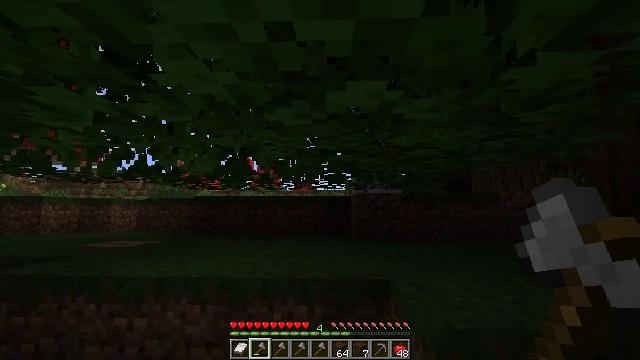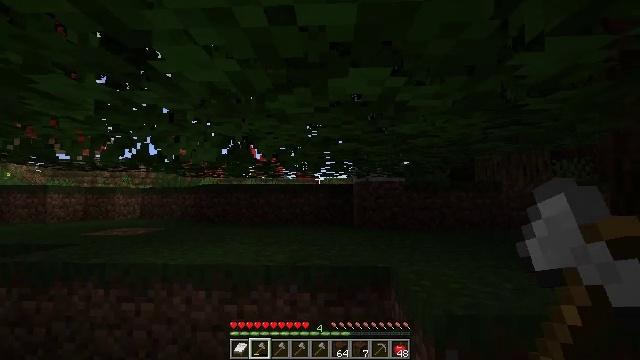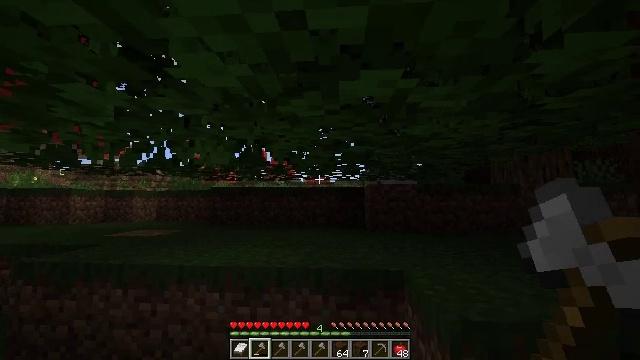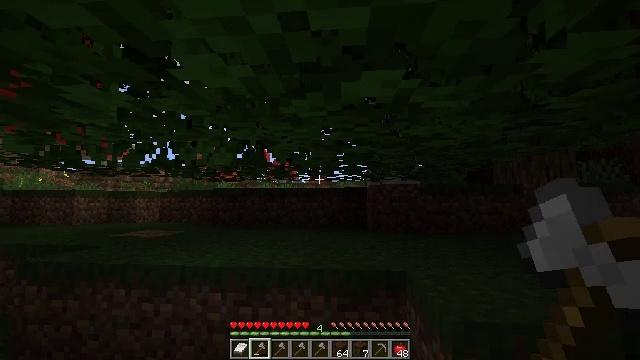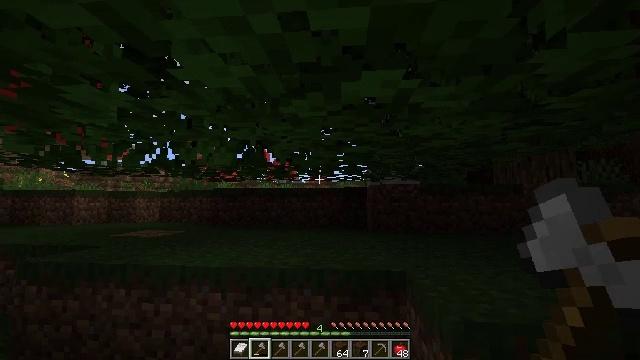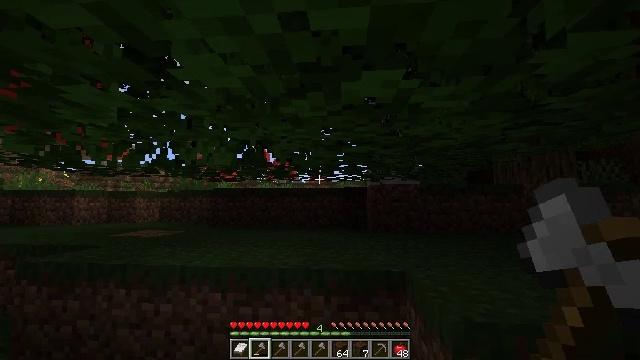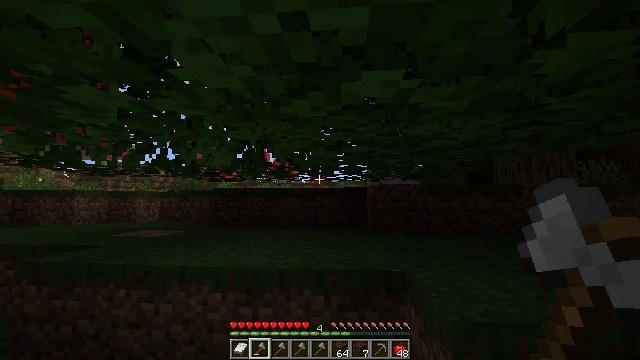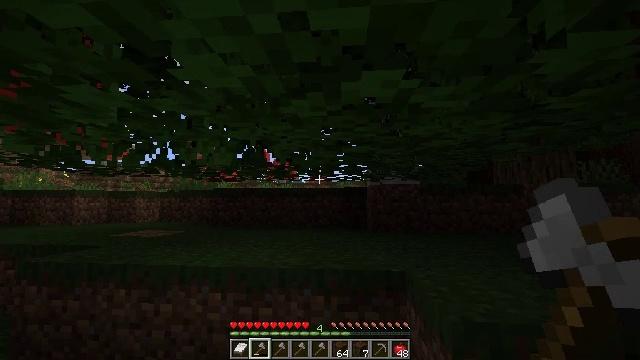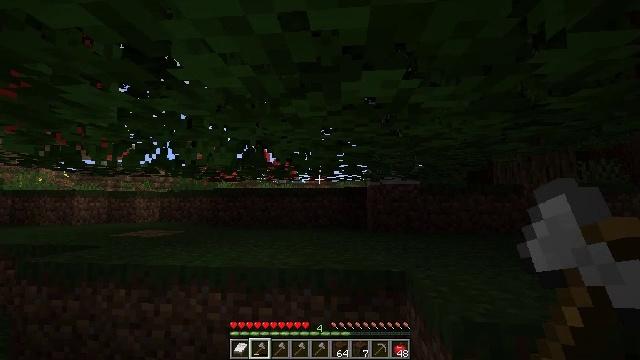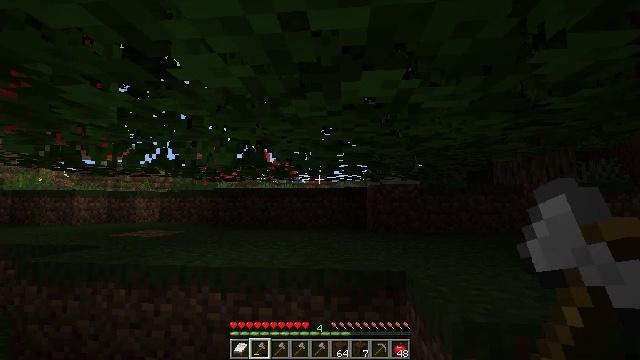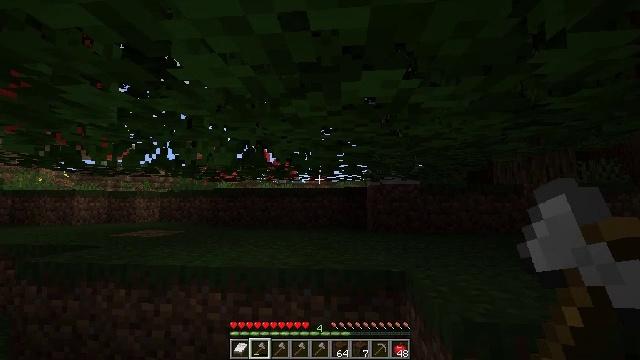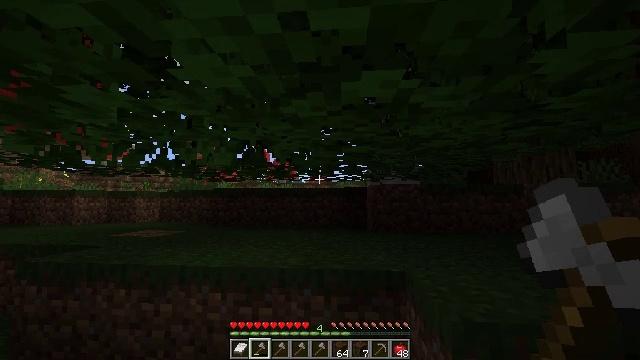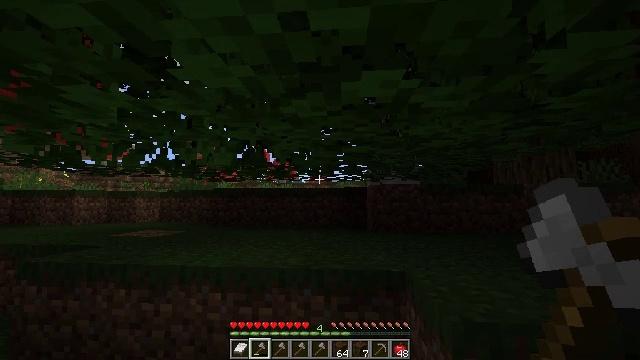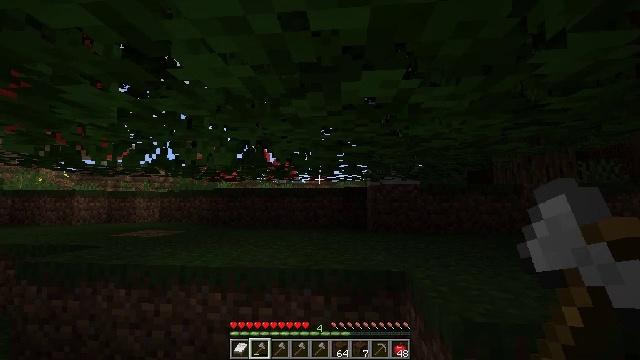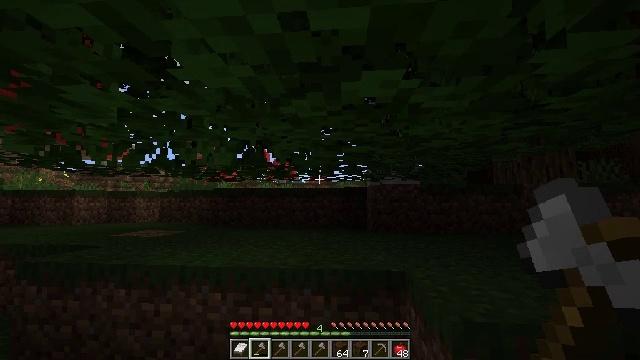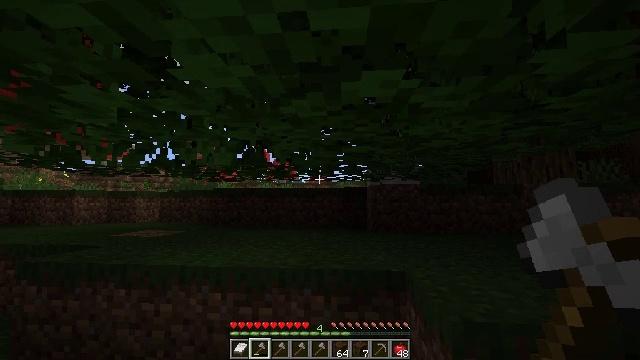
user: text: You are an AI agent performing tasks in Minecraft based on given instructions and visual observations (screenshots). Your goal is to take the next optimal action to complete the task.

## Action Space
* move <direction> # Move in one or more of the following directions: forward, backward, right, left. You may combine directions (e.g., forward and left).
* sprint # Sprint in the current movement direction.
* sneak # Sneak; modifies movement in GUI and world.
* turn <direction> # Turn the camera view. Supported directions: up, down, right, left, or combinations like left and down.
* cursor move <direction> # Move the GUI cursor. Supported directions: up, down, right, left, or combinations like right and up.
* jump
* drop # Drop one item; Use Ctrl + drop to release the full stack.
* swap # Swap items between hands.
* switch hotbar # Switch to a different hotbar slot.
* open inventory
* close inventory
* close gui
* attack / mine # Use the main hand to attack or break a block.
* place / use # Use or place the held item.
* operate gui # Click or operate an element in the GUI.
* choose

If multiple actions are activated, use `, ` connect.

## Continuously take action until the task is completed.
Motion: motion action
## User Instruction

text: Gather birch log for crafting.
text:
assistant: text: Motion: turn down
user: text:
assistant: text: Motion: turn left
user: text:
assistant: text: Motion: no_op
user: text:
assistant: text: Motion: no_op
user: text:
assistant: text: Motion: no_op
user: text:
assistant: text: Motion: no_op
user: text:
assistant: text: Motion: no_op
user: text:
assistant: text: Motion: no_op
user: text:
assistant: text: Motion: no_op
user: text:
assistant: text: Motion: no_op
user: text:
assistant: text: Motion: no_op
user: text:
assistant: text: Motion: no_op
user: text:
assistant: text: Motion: no_op
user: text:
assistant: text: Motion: no_op
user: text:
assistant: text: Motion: no_op
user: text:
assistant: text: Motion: no_op
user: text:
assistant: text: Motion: no_op
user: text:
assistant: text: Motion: no_op
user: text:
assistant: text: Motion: no_op
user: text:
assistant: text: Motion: no_op
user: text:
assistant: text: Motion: no_op
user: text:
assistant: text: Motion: no_op
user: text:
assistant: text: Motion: no_op
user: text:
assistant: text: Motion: no_op
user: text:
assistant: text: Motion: no_op
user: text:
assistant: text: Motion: no_op
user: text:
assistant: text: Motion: no_op
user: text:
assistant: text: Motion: no_op
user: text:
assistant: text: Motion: no_op
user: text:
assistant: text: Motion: no_op